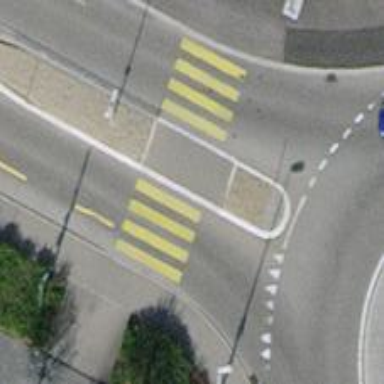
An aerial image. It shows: Kerb barrier.